Question: Given a description of the three-view drawing of a solid figure, find the maximum number of small cubes that the solid figure can be composed of when the three-view constraints are met.
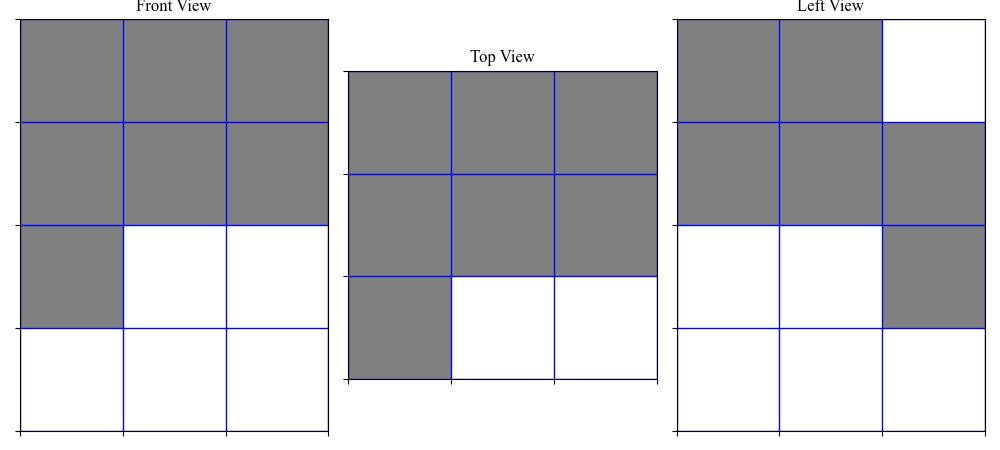
Answer: 14